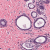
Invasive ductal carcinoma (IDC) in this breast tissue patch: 0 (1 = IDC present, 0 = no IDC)